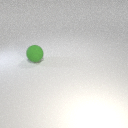
large green rubber sphere